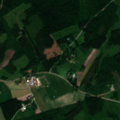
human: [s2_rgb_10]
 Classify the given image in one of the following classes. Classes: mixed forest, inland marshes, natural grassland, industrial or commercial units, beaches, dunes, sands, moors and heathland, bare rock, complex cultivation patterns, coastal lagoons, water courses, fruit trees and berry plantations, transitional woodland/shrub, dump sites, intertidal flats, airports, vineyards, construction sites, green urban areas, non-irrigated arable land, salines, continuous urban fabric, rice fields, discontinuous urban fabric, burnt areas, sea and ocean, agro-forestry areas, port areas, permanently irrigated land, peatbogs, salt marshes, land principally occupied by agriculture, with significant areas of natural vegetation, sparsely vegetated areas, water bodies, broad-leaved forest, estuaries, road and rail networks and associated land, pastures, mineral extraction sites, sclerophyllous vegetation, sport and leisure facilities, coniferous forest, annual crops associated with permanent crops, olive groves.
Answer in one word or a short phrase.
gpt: non-irrigated arable land, coniferous forest, mixed forest, transitional woodland/shrub